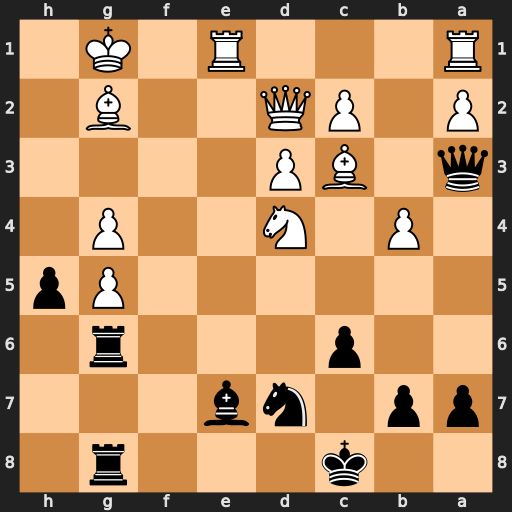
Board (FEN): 2k3r1/pp1nb3/2p3r1/6Pp/1P1N2P1/q1BP4/P1PQ2B1/R3R1K1
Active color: b
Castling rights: -
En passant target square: -
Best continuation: Bxg5 Nf5 Bxd2